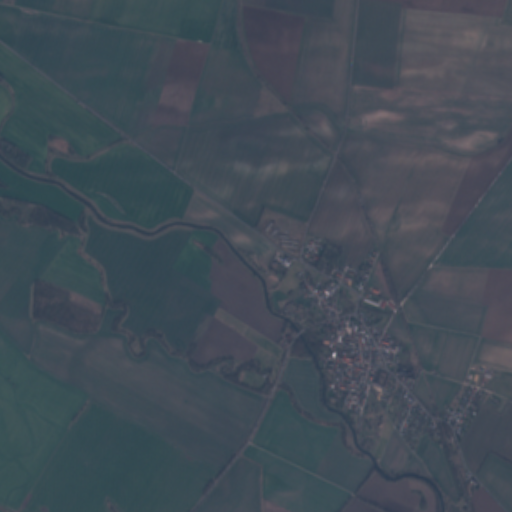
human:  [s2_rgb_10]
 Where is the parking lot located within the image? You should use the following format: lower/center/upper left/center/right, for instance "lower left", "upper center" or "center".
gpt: The parking lot is located in the lower right of the image.
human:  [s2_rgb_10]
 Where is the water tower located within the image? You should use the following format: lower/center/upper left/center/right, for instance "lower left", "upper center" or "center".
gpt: The water tower is located in the lower right of the image.
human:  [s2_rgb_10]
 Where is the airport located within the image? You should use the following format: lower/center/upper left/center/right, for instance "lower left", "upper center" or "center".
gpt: There is no airport in the image.